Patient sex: M
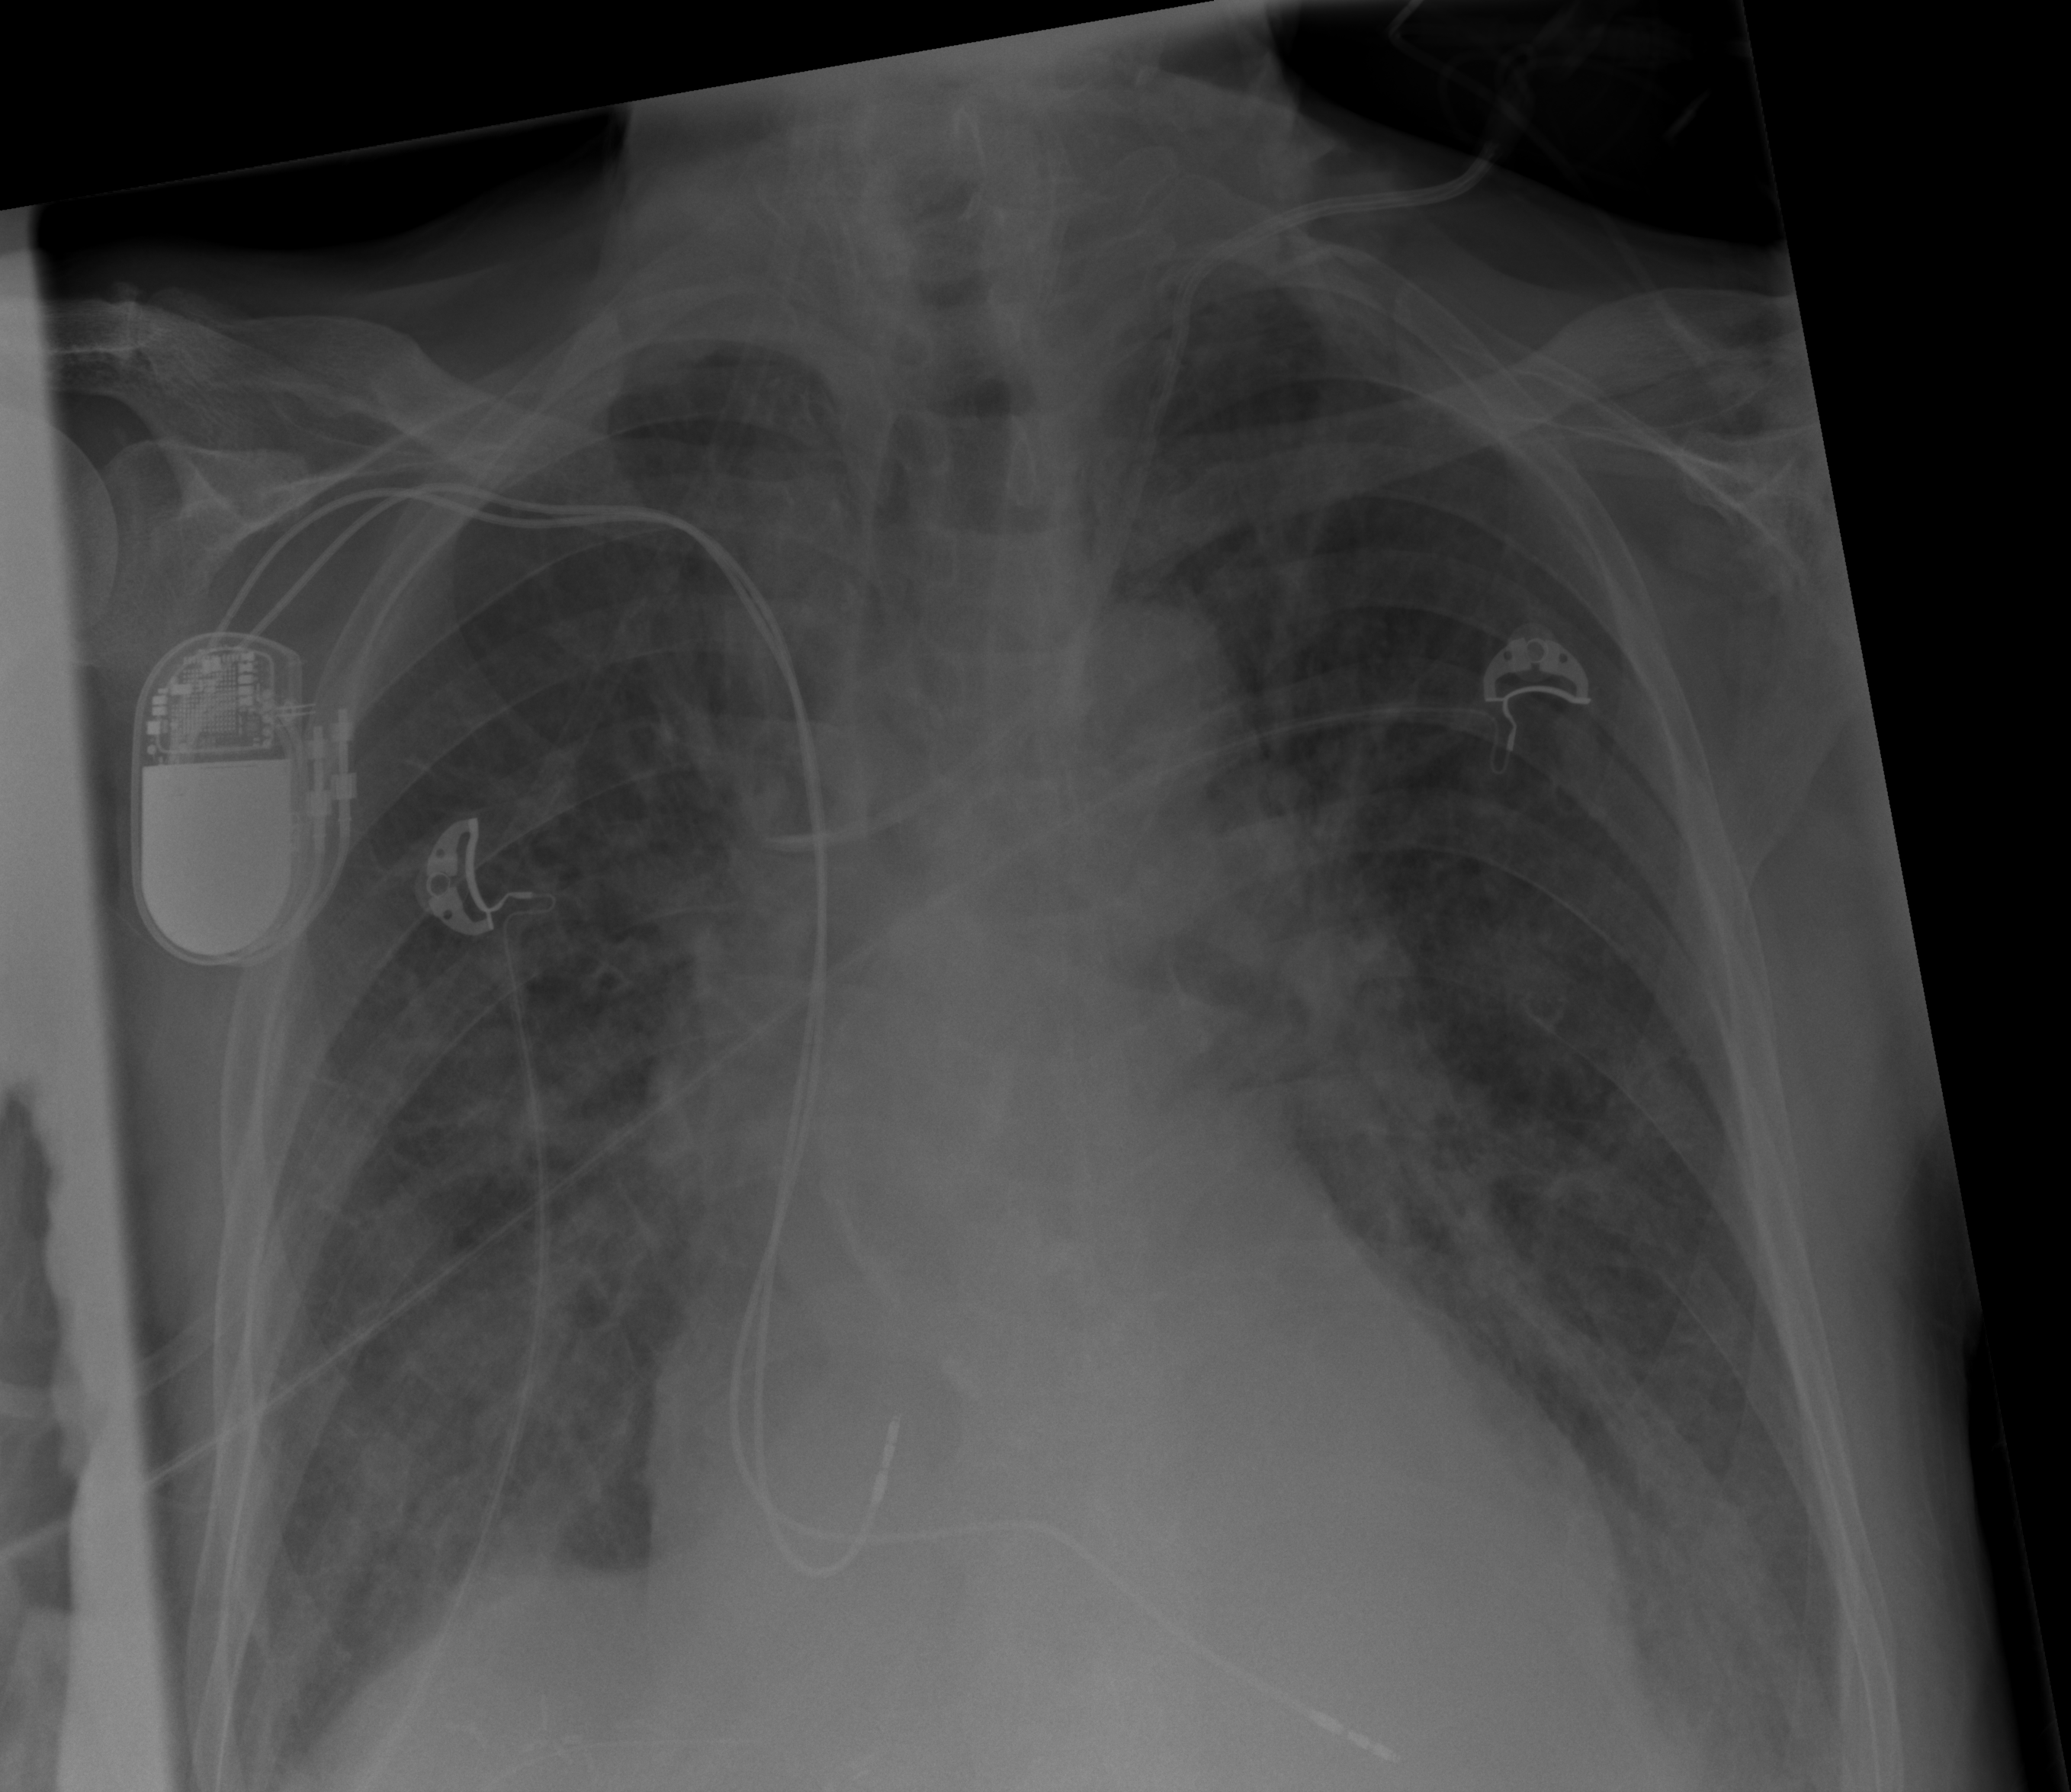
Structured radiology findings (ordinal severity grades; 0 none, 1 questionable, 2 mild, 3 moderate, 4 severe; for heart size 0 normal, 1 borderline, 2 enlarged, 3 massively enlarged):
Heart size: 2
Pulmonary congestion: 3
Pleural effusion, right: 0
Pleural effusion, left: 2
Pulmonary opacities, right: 2
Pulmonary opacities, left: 2
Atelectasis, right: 2
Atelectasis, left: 3